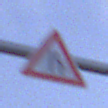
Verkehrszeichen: EinseitigVerengteFahrbahnRechts
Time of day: SunriseSunset
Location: Outdoor (Suburban)
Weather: PartlyCloudy
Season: NotSpecified
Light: Natural